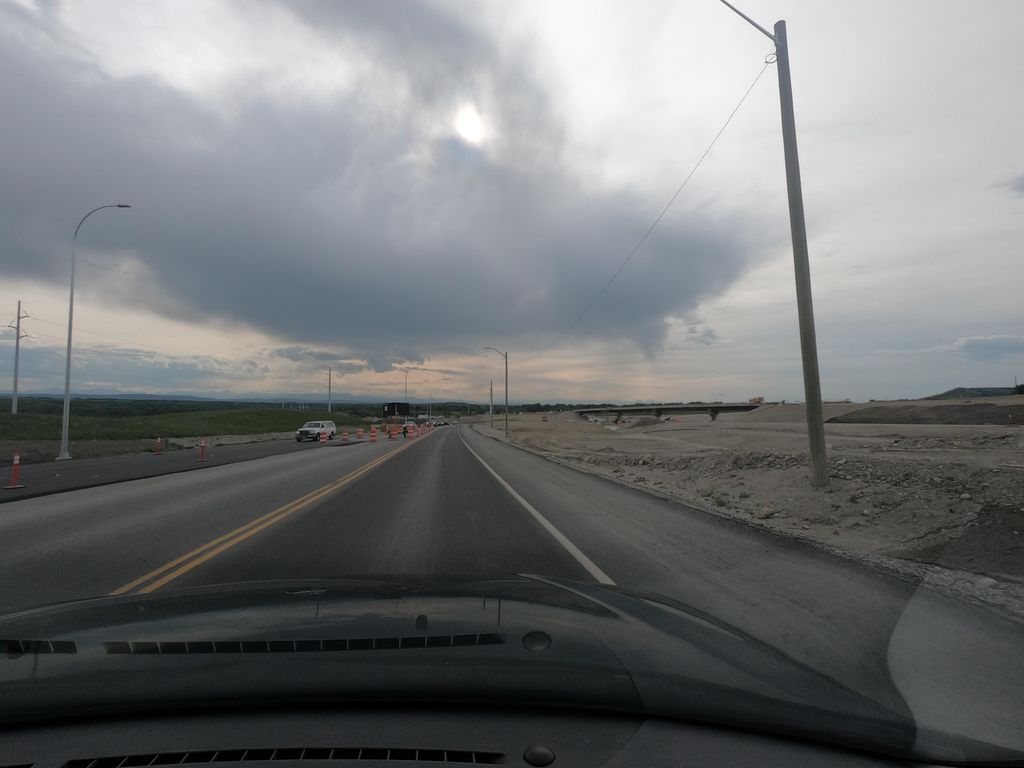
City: calgary